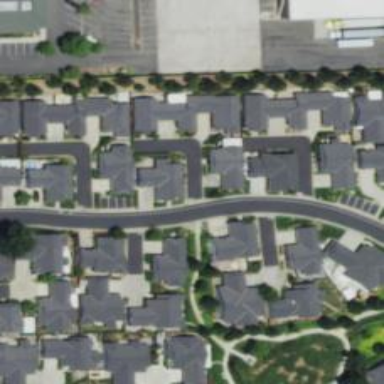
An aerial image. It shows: Living street.